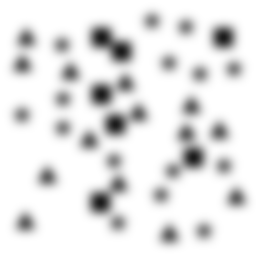
Squares: 7
Triangles: 14
Stars: 15
Total shapes: 36